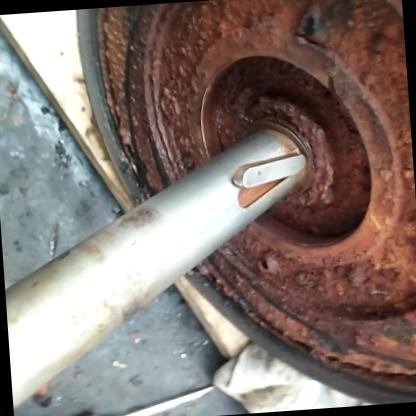
Klasa: inne